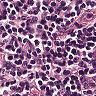
Metastatic tissue present: no